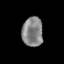
Tissue: prostate
Cell type: Epithelial cells
Senescence score: 0.3575
Nuclear area (px): 602
Mean DAPI intensity: 132.615